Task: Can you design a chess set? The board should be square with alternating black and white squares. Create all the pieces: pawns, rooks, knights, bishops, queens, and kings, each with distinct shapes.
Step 5055:
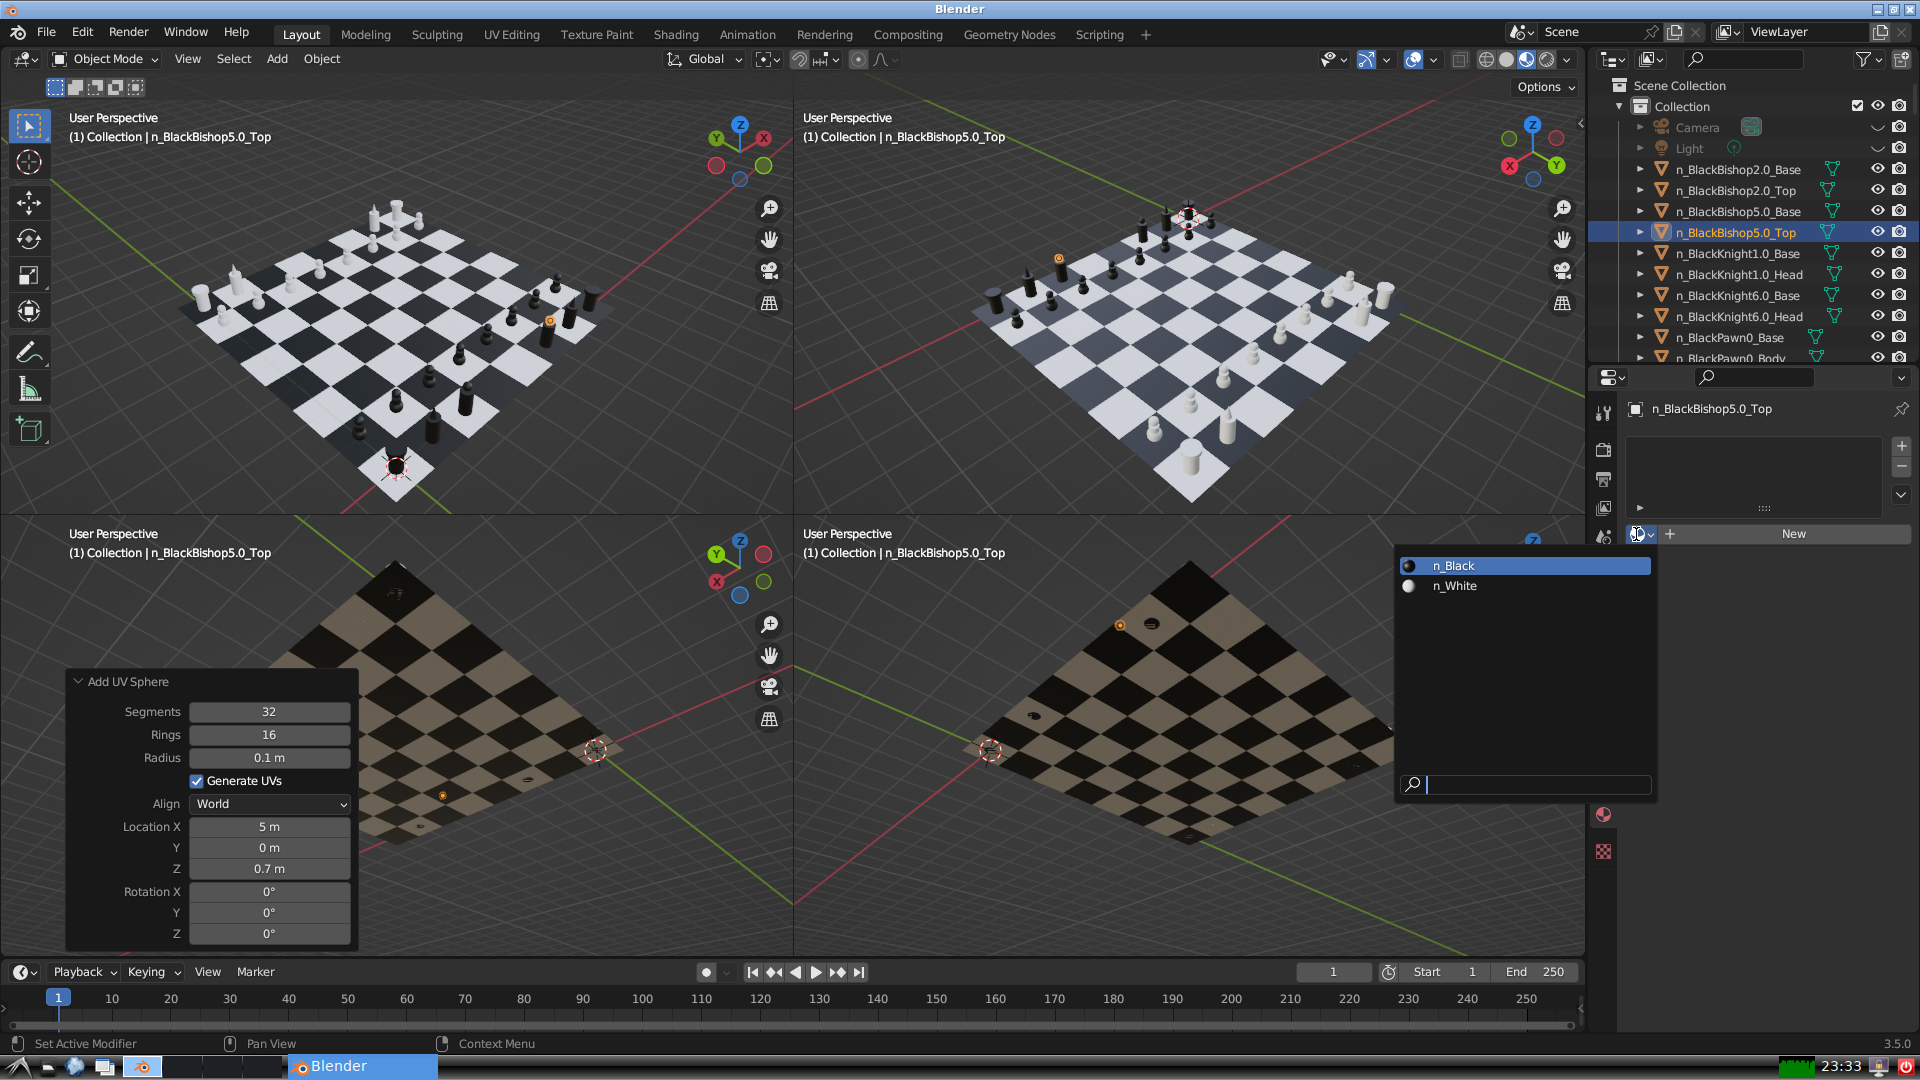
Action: input_text: n_Black